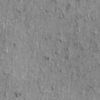
Label: not_dusty